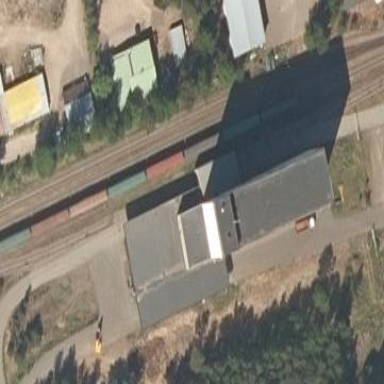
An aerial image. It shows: Close-up view of roof of building.